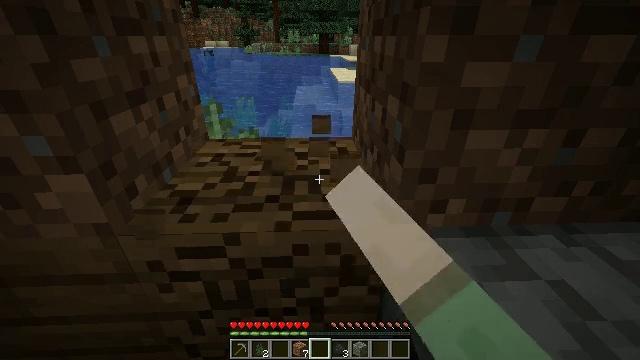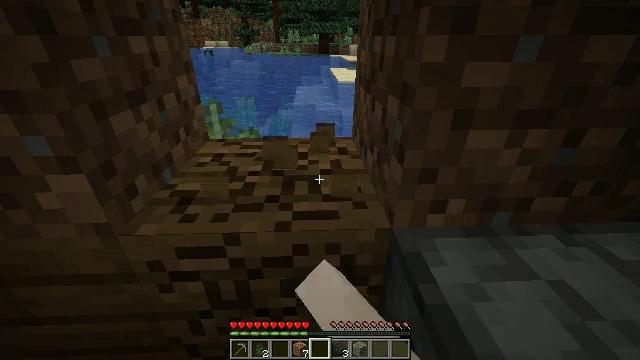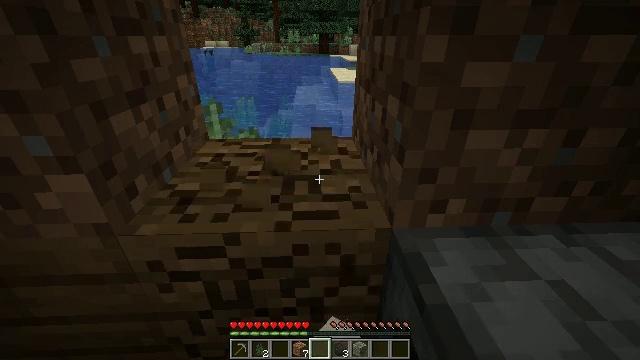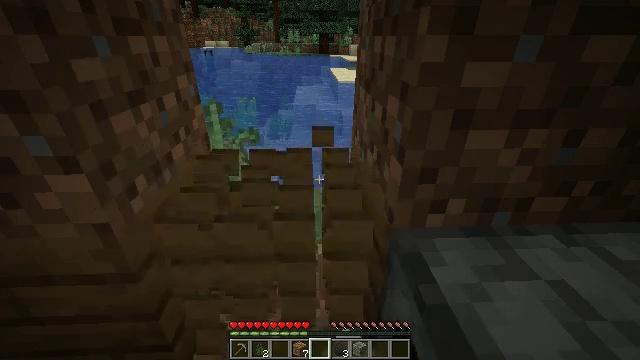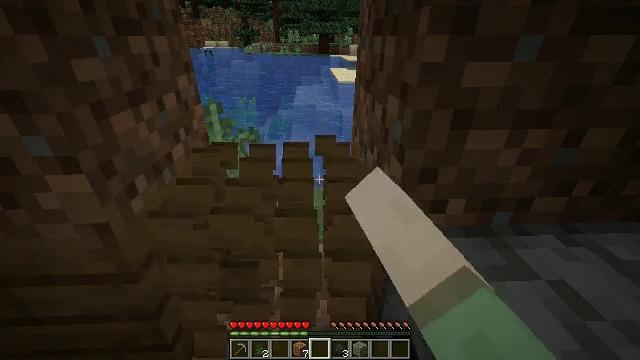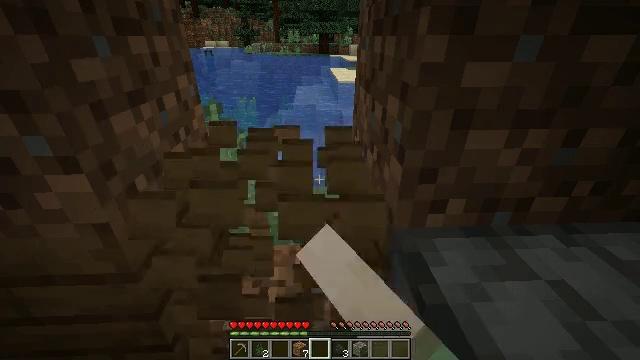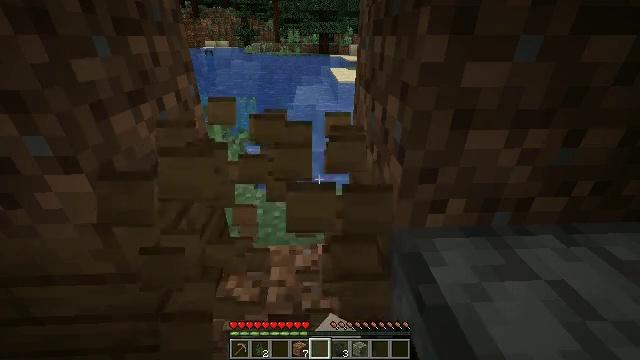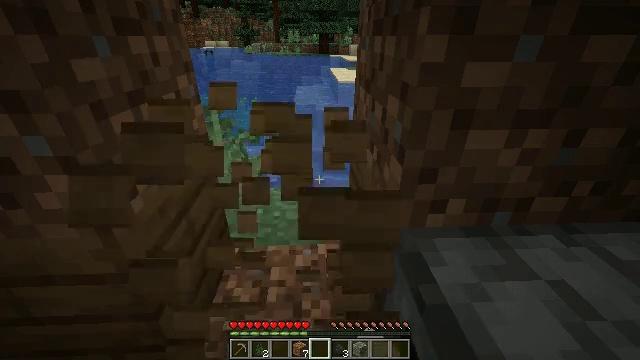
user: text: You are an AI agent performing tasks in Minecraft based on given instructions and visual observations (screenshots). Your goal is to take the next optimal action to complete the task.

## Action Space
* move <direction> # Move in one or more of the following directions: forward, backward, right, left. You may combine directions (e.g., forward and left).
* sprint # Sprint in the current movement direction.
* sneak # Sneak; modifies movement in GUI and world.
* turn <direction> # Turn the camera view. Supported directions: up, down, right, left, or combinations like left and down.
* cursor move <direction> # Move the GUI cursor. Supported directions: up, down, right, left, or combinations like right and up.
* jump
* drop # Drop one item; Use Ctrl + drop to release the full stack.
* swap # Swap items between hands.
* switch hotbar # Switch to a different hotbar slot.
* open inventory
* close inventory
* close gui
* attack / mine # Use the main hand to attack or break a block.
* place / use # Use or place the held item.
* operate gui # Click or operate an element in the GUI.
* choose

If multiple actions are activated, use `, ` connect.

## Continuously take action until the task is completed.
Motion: motion action
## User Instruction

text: Mine spruce planks to gather materials.
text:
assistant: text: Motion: attack / mine
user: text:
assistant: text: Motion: attack / mine
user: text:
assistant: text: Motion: attack / mine
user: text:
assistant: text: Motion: attack / mine
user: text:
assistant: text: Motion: attack / mine
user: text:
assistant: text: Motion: attack / mine
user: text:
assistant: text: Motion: attack / mine
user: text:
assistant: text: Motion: attack / mine